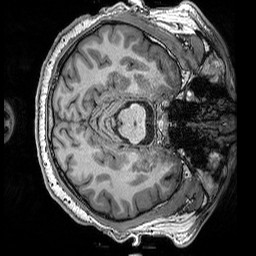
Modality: T1w
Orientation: axial
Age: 24
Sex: male